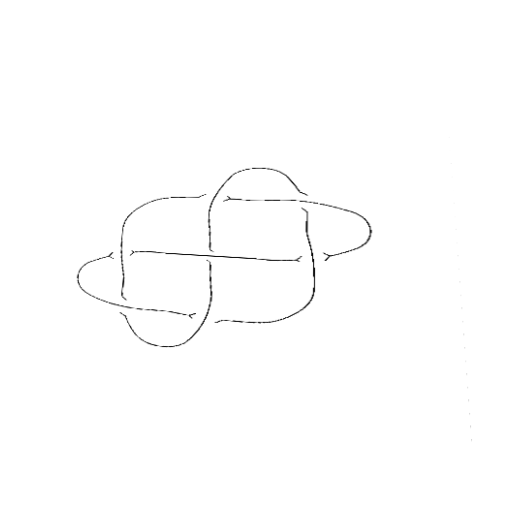
Crossing number: 7